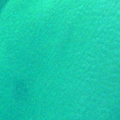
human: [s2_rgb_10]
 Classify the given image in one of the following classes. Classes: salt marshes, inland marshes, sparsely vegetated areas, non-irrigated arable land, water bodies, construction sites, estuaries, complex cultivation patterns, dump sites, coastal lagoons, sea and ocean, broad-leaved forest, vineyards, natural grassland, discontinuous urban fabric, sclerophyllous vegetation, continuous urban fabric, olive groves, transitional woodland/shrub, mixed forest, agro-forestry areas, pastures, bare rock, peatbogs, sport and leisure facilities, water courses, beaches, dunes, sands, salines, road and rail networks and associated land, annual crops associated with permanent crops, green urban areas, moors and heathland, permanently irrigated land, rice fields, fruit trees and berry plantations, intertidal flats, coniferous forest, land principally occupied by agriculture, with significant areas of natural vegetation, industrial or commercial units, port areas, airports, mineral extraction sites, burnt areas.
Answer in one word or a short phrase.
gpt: sea and ocean